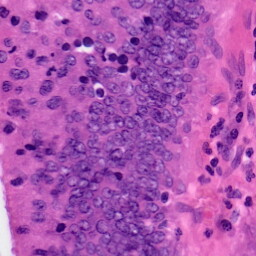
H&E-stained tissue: Colon